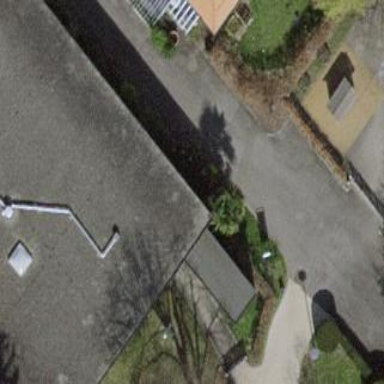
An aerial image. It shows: View of roof of building.